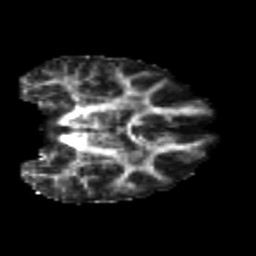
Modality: FA
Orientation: coronal
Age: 25
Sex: female
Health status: healthy
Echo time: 0.074 s